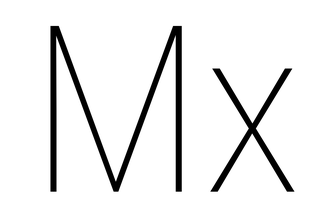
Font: Roboto_Condensed_Thin